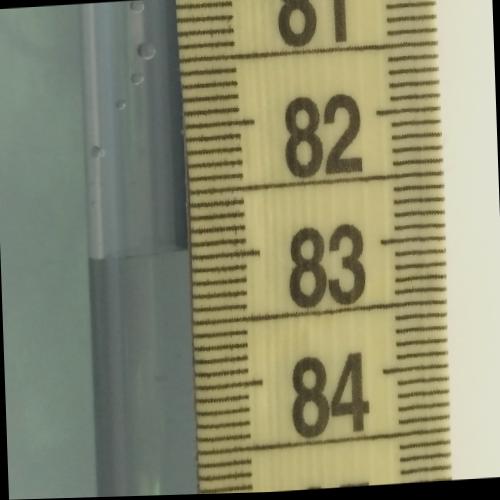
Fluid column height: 82.9 cm